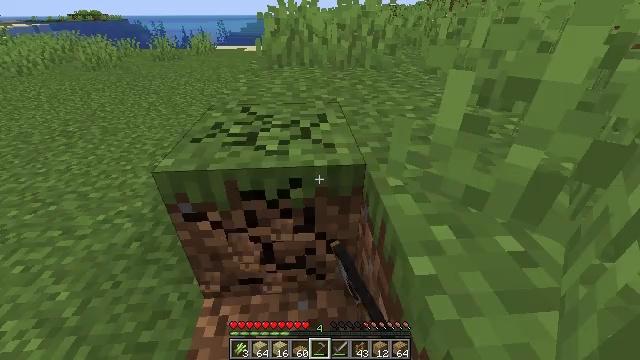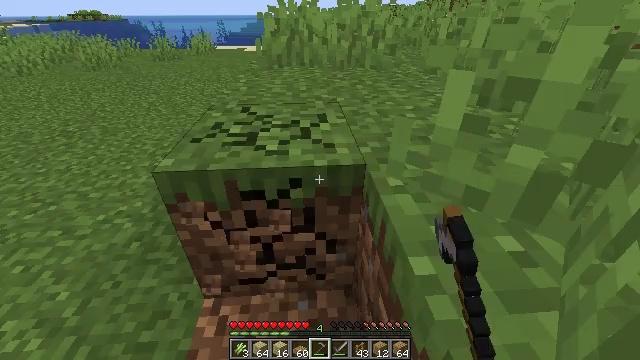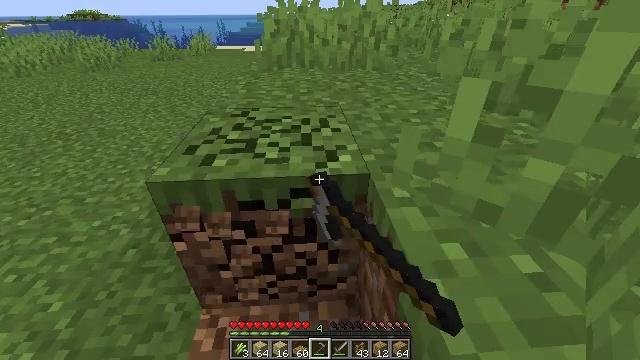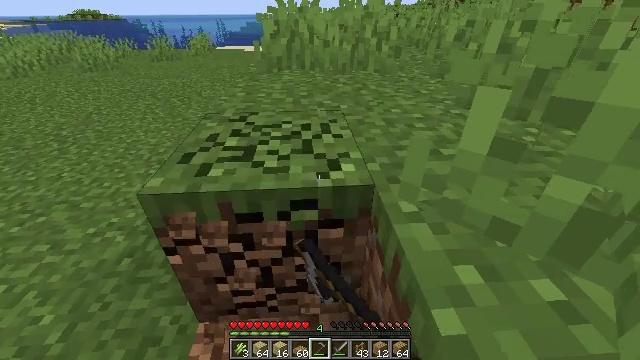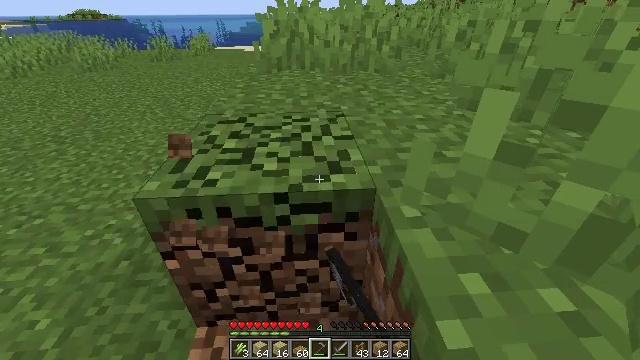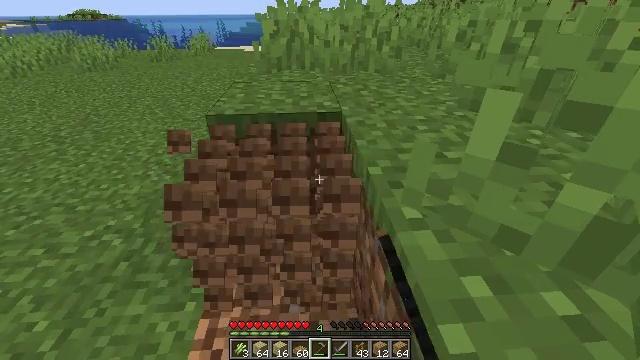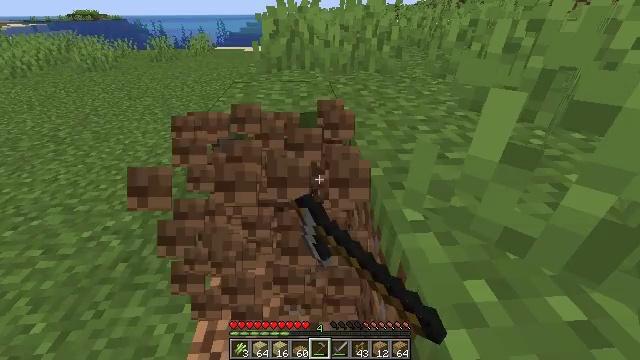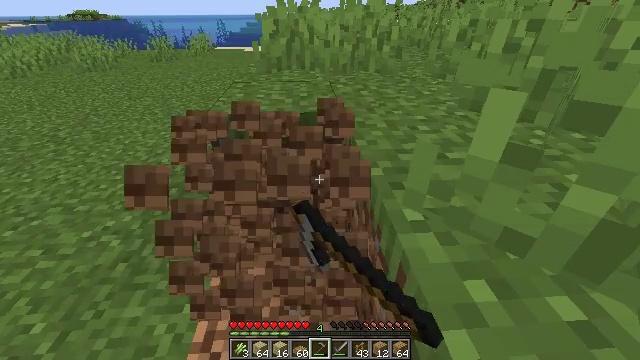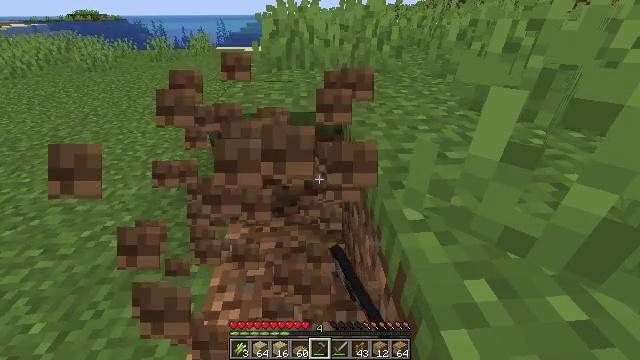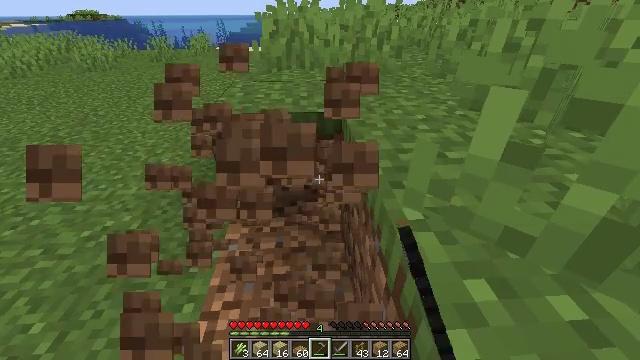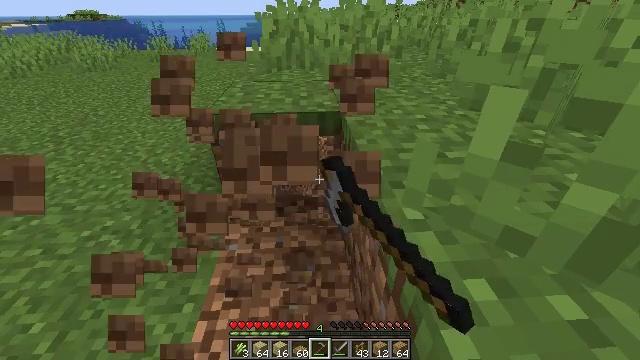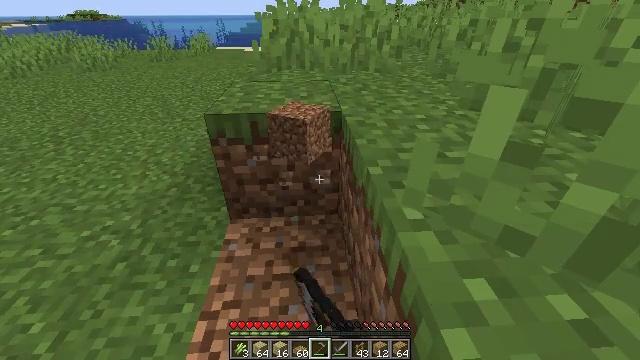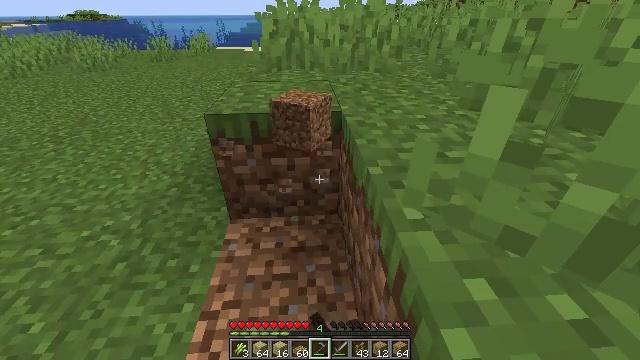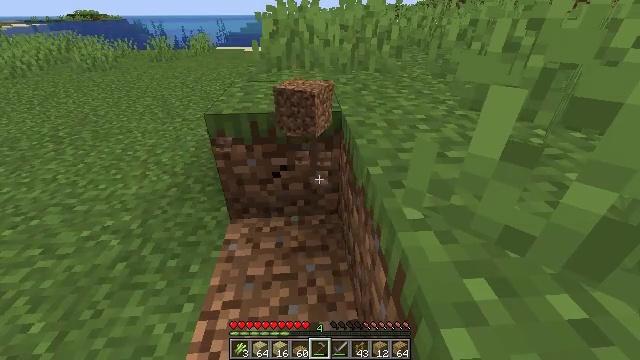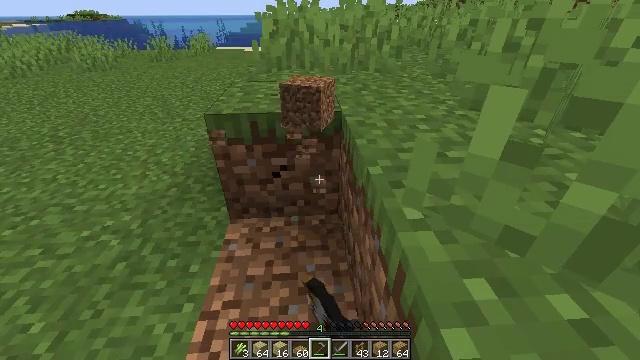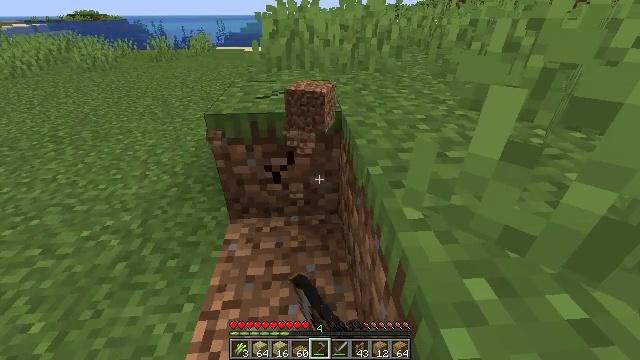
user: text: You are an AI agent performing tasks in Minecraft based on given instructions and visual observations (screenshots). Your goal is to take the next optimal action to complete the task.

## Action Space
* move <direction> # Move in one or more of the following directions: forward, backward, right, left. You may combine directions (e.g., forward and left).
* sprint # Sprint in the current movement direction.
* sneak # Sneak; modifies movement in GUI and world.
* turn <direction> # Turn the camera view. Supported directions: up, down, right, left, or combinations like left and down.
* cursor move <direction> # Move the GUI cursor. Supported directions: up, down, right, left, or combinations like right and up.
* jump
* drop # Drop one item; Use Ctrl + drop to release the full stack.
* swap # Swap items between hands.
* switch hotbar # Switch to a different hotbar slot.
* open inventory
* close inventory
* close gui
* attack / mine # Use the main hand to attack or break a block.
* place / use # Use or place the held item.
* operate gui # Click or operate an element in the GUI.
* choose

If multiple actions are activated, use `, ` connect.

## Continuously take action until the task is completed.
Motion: motion action
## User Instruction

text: Gather grass block for landscaping.
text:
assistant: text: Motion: attack / mine
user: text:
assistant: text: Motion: move forward, attack / mine
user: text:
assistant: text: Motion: attack / mine
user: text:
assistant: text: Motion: attack / mine
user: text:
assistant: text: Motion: attack / mine
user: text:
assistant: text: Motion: attack / mine
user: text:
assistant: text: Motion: attack / mine
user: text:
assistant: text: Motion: attack / mine
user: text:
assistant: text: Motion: attack / mine
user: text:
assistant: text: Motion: attack / mine
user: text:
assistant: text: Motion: attack / mine
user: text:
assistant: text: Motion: attack / mine
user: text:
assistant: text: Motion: attack / mine
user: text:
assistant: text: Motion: attack / mine
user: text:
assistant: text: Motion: attack / mine
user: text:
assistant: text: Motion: attack / mine
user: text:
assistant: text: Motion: attack / mine
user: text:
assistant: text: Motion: move forward, attack / mine
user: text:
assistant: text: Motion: move forward, attack / mine
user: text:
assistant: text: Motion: move forward, attack / mine
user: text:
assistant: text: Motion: move forward, attack / mine
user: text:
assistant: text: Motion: move forward, attack / mine
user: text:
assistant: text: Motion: move forward, attack / mine
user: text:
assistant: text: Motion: move forward, attack / mine
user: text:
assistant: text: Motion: move forward, attack / mine
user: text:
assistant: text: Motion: move forward, attack / mine
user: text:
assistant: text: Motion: attack / mine
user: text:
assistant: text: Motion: attack / mine
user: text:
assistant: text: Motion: attack / mine
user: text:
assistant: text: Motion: turn left and down, attack / mine